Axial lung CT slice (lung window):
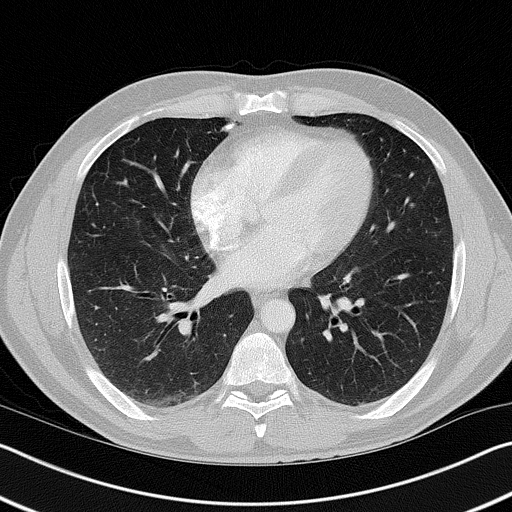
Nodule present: yes
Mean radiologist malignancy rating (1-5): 1